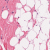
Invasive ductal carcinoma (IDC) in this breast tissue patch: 0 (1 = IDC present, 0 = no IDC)